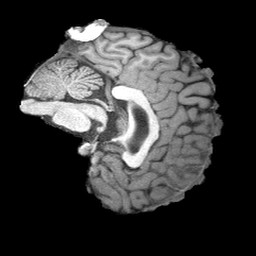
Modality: T1w
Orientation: sagittal
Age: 26
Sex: female